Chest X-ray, PA view. Patient: 31 years old, sex M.
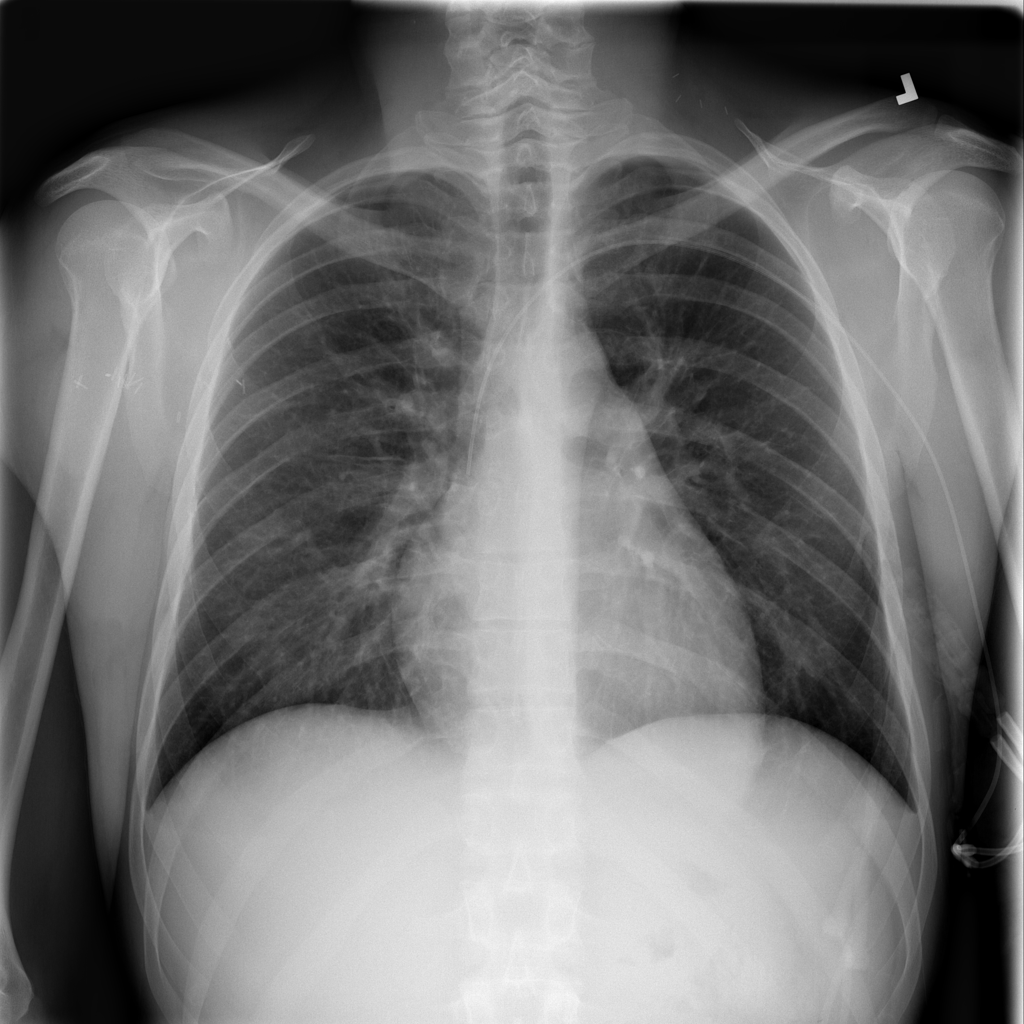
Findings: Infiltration